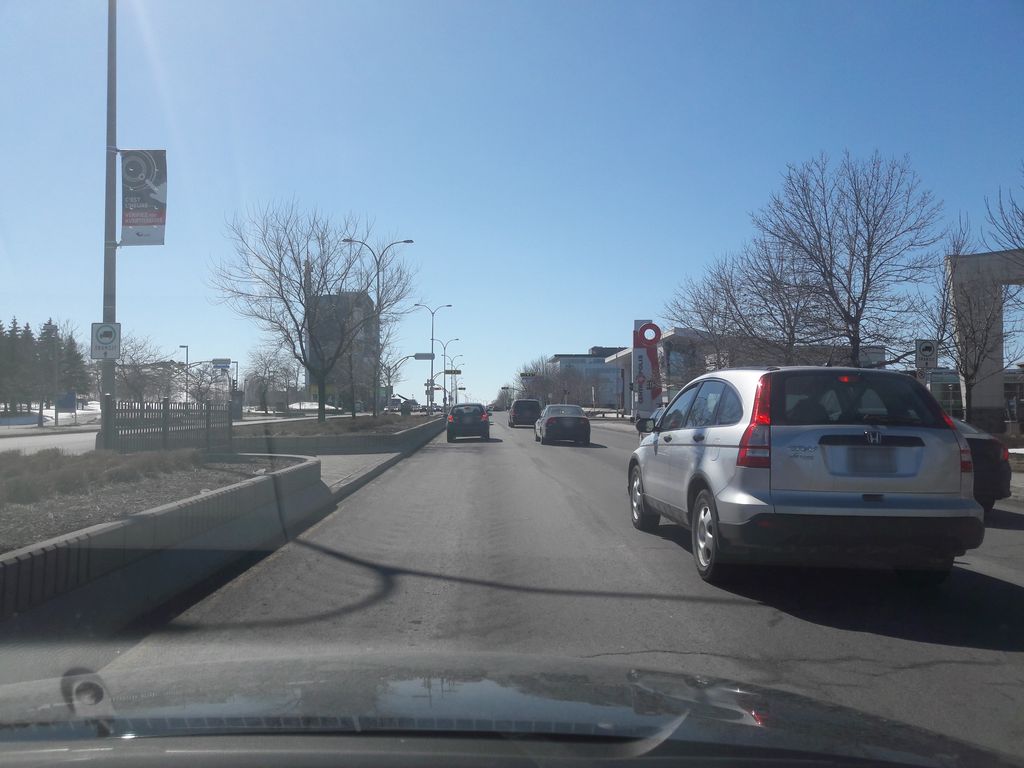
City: montreal